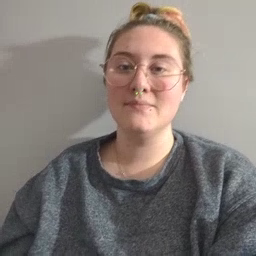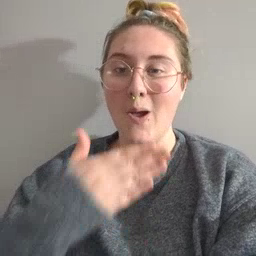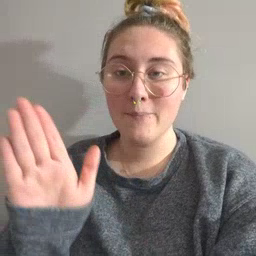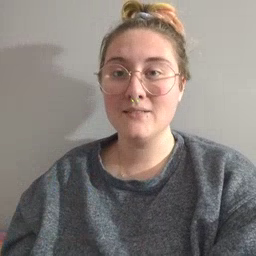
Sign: open